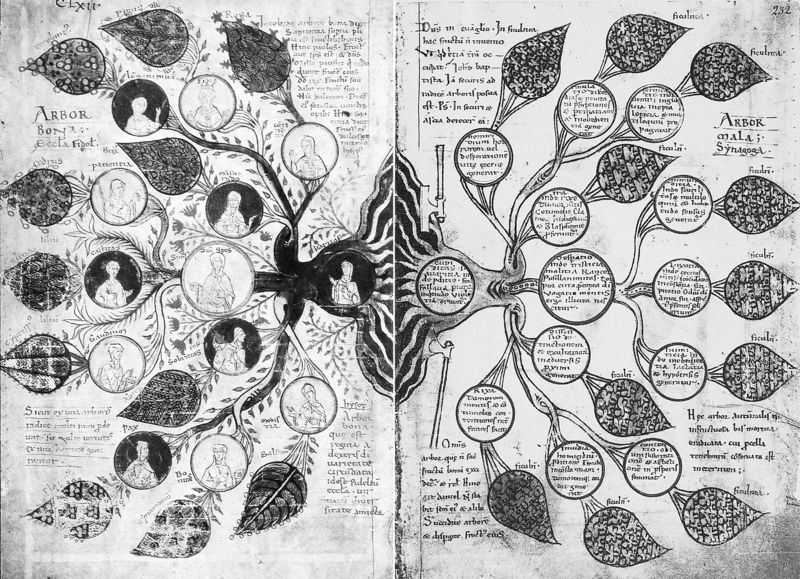
Titel: Liber Floridus
Künstler: Lambert von St. Omer
Standort: Herstellungsort: St. Omer (EU - F - Artois)
Institution: Gent, Universitätsbibliothek,
Schlagwörter: baum, blätter, hand, mann, frauen, menschen, äste, frau, geste, köpfe, männer, zeichnung, hände, portrait, stamm, zweige, familie, personen, brustbild, kreis, schrift, bilder, buch, wurzel, zweig, schwarzweiß, text, kreise, kardinal, portraits, namen, wurzeln, mittelalter, aufgeschlagen, beil, miniatur, nummer, handschrift, latein, buchmalerei, stammbaum, genealogie, schaubild, arbor, mala, hrbarium